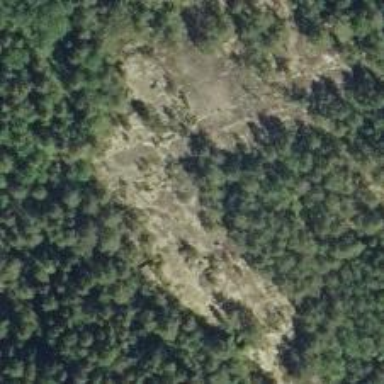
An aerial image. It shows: Archaeological site with historical significance.